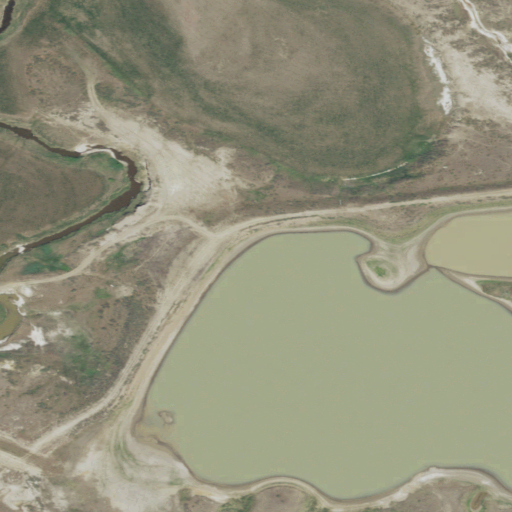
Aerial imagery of valley in Montana named Coal Bank Coulee containing grassland, open water, cultivated crops, herbaceous wetlands, and shrub